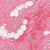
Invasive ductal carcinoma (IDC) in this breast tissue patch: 0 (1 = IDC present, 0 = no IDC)